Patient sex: F
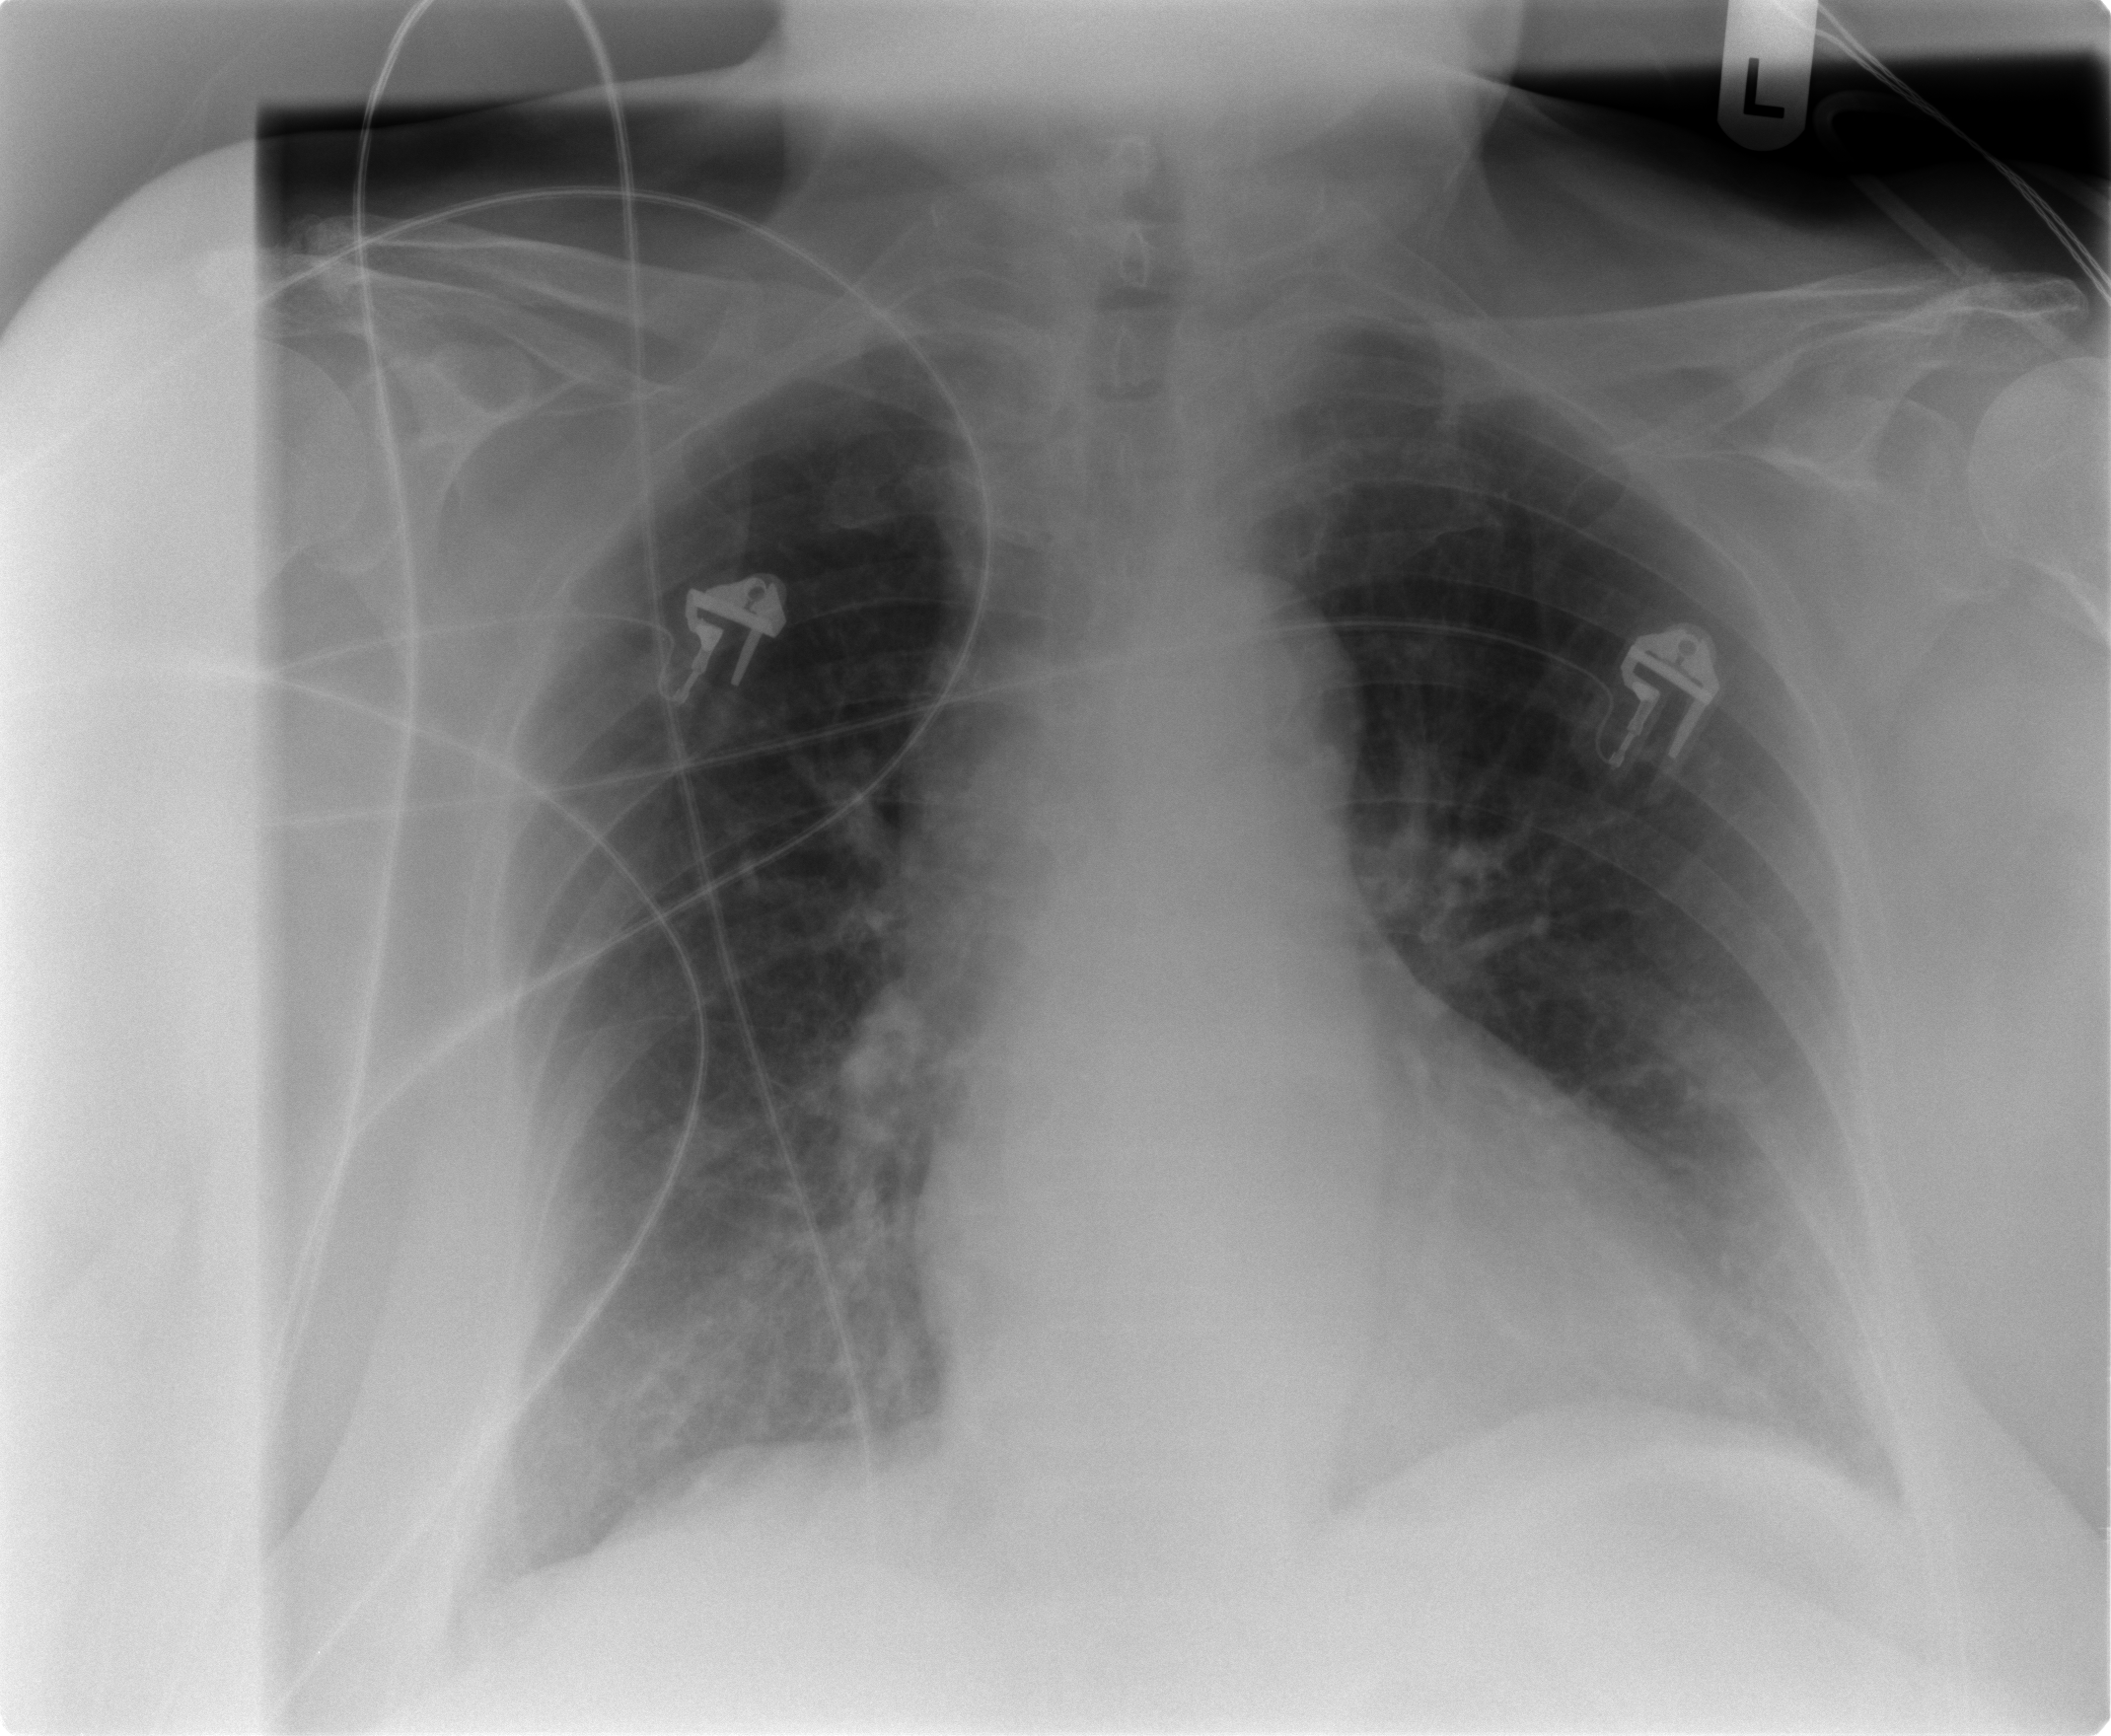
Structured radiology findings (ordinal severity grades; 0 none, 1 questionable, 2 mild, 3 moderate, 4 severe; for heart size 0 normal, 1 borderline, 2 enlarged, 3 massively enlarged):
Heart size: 1
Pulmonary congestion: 1
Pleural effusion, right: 0
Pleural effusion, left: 0
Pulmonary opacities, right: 0
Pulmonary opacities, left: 0
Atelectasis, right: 2
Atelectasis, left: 2